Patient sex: F
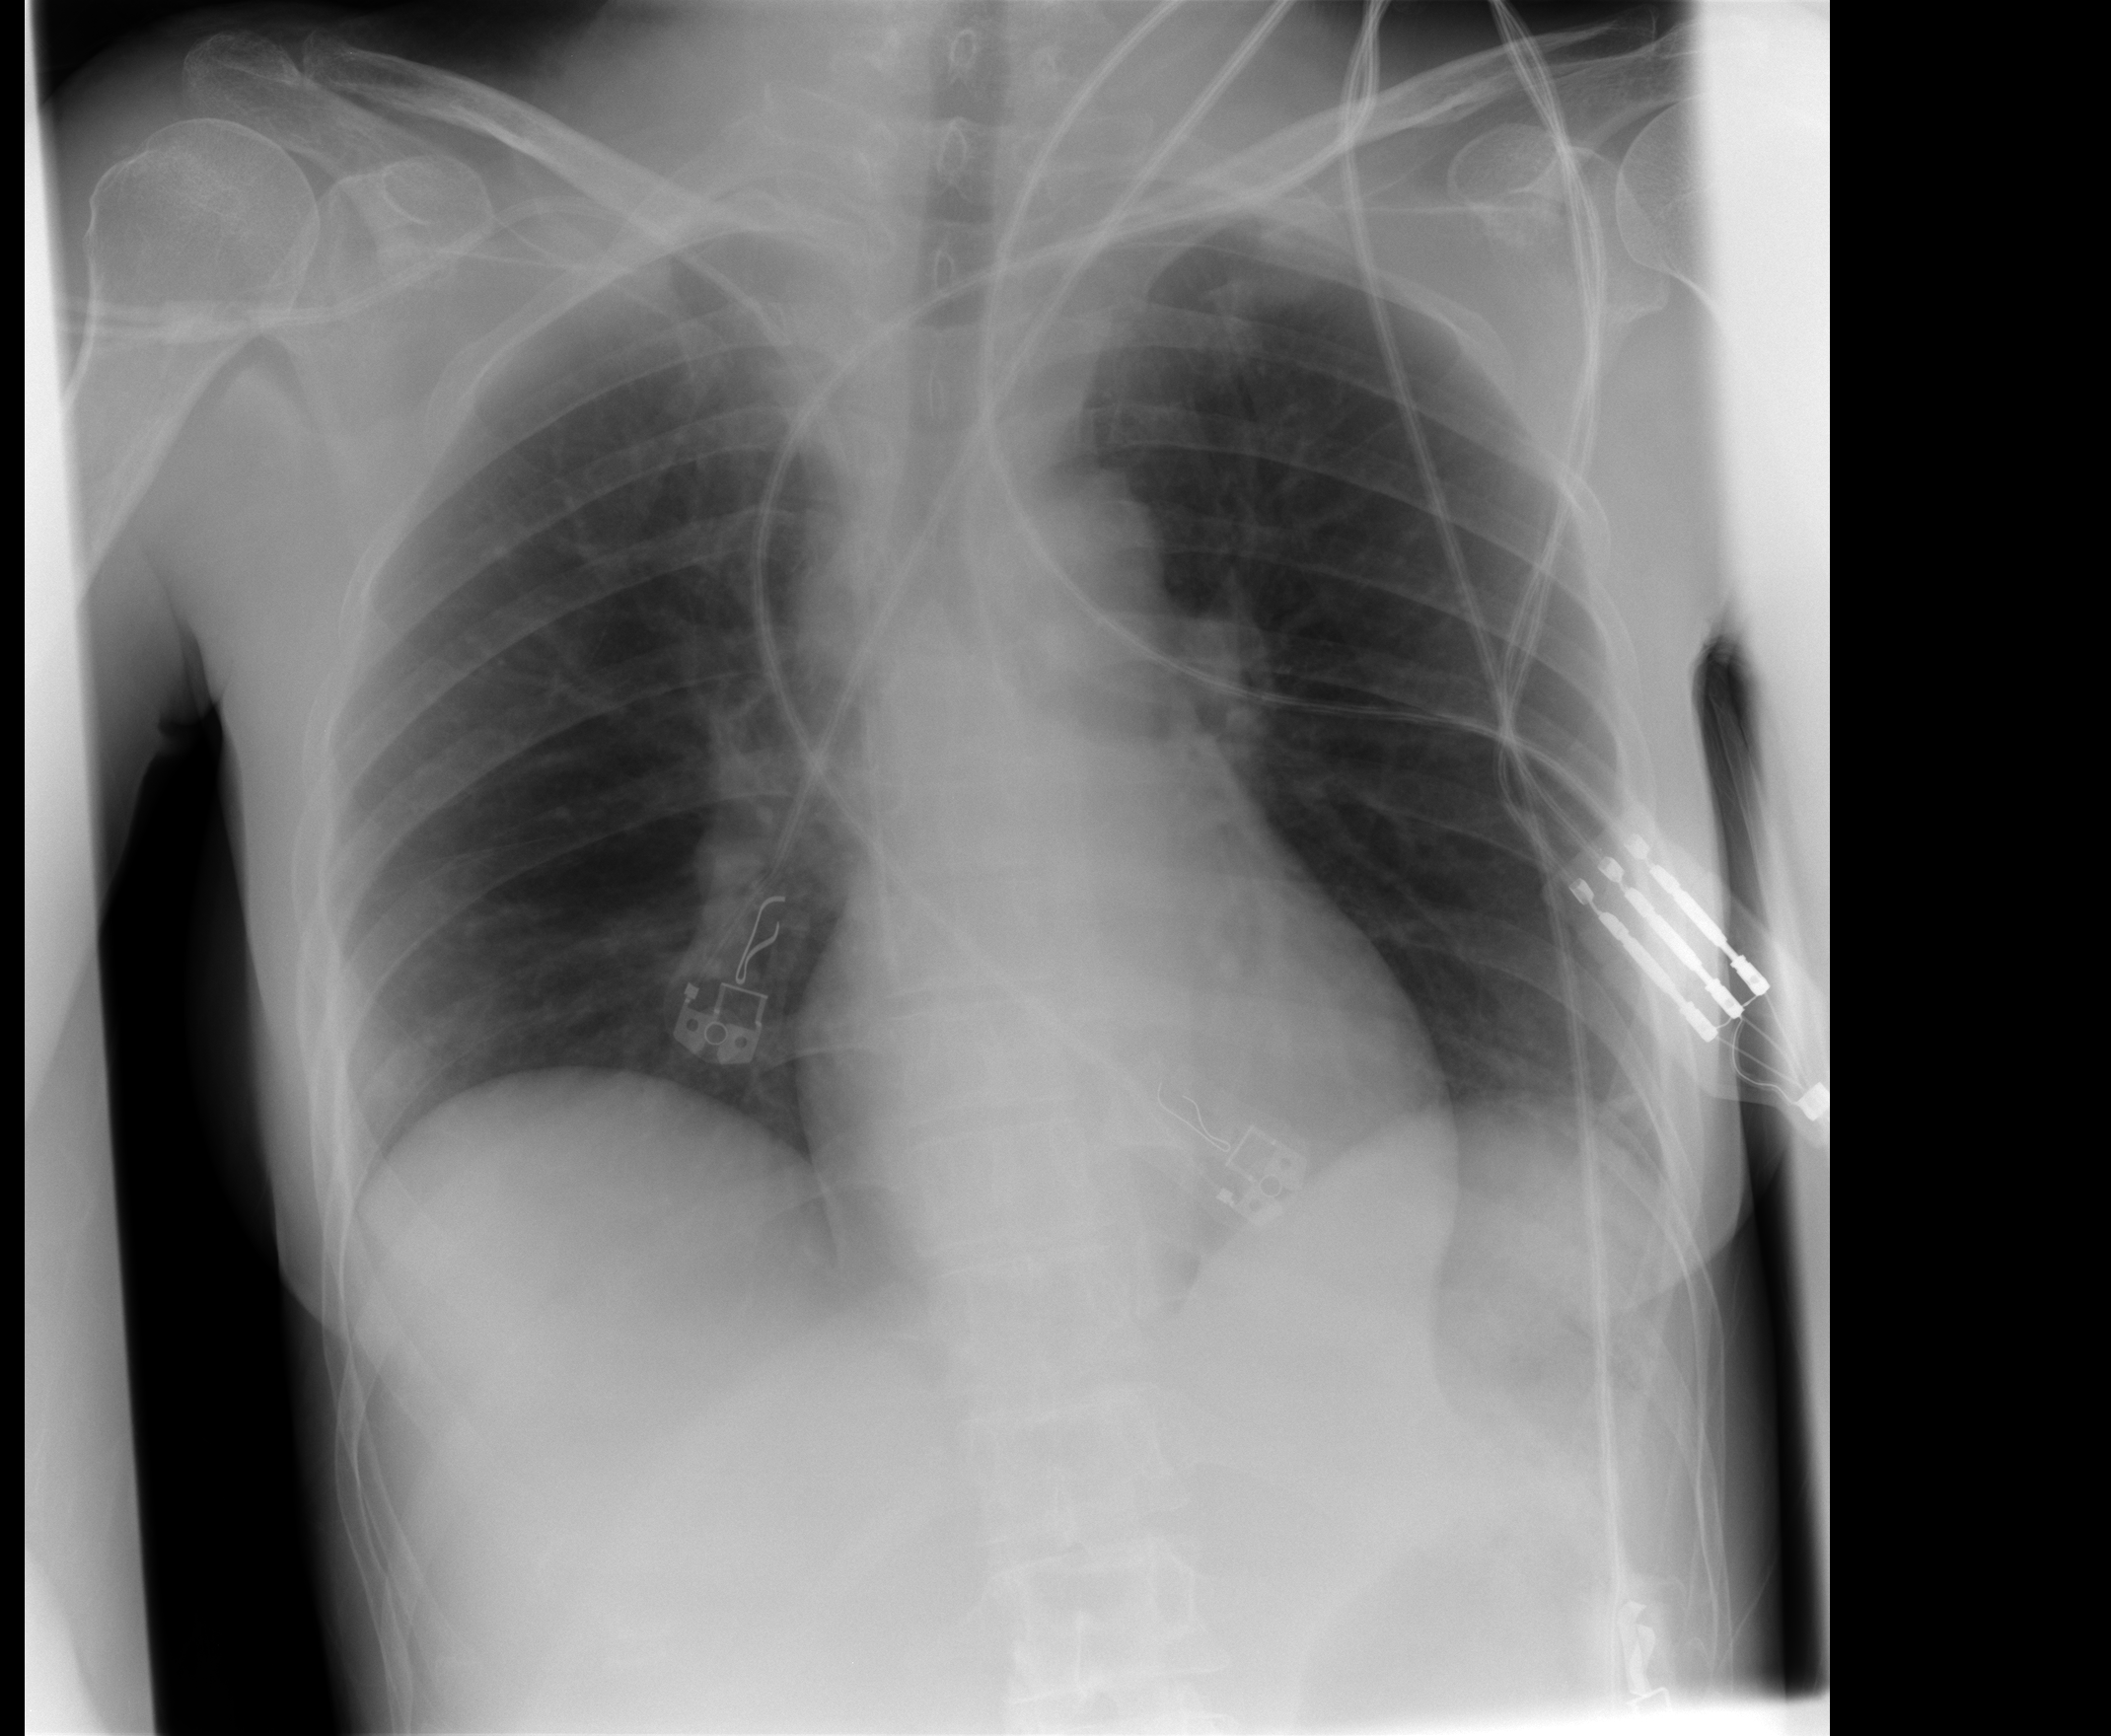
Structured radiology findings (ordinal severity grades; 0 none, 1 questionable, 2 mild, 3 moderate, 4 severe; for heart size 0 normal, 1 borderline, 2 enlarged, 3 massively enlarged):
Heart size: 0
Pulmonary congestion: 0
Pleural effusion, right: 0
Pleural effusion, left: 0
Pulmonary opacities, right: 0
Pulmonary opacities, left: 0
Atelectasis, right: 1
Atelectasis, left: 1